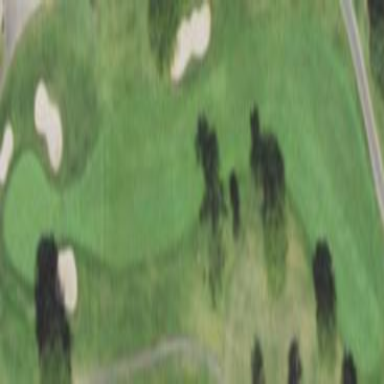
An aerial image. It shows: Grassy area designated as golf fairway.